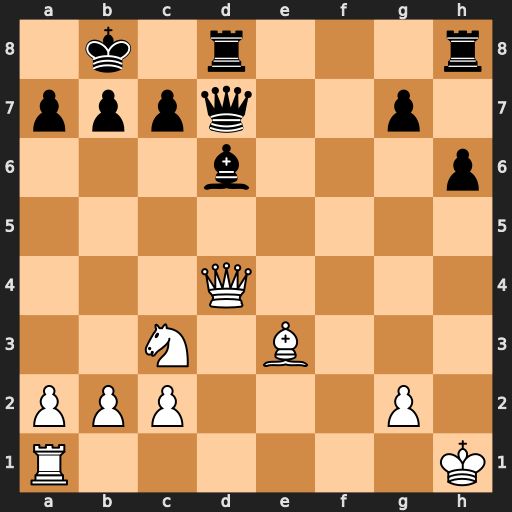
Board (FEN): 1k1r3r/pppq2p1/3b3p/8/3Q4/2N1B3/PPP3P1/R6K
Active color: w
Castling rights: -
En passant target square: -
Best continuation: Qxa7+ Kc8 Qa8#